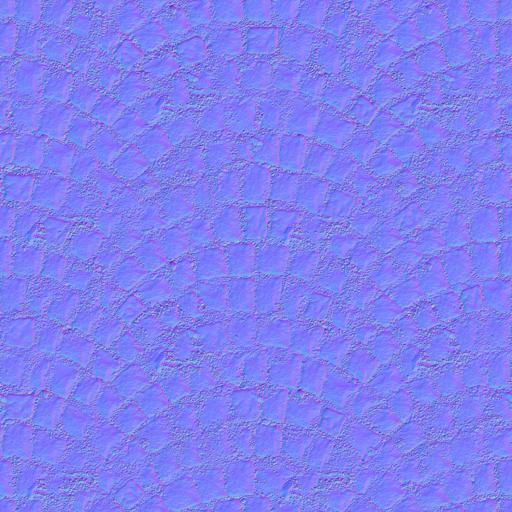
arch arches cobble cobblestone gray grey medival pavement paving stones stone wave